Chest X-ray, PA view. Patient: 49 years old, sex M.
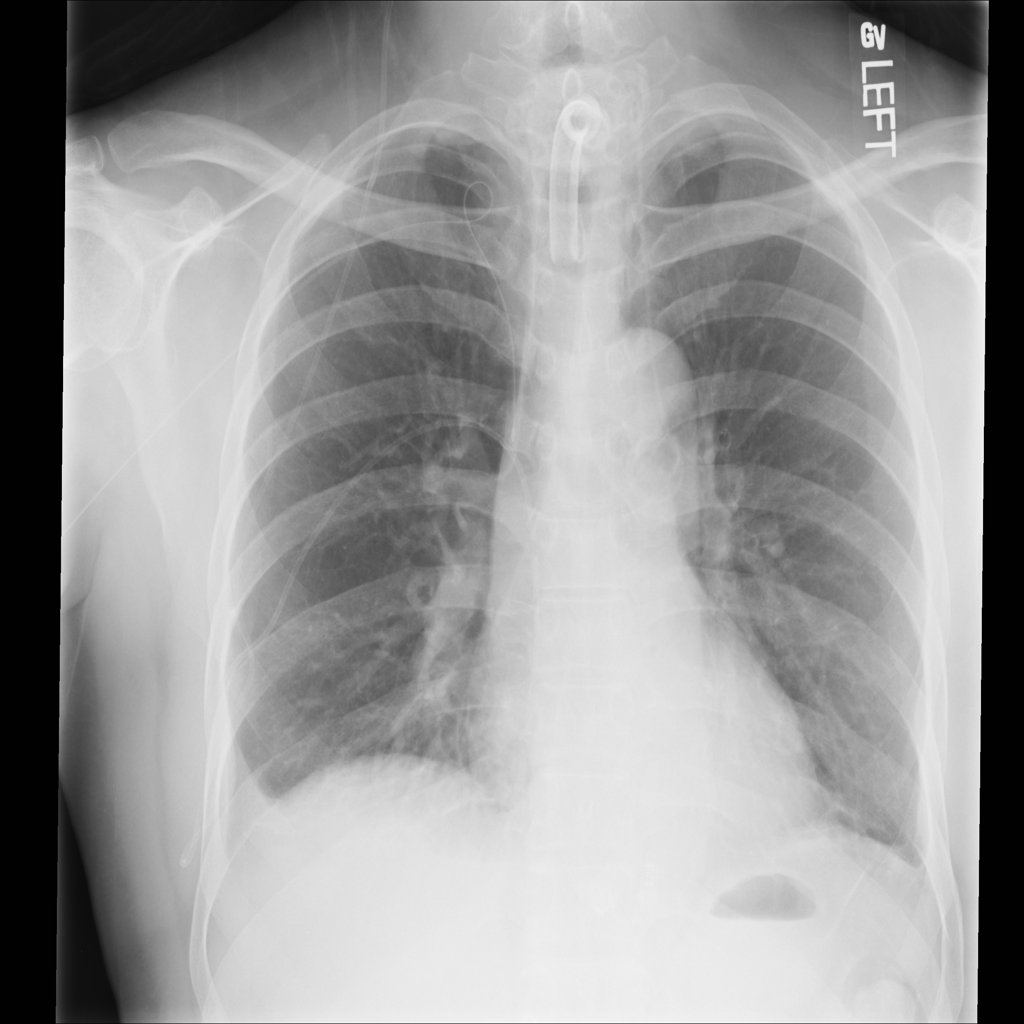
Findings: No Finding